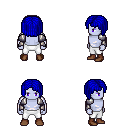
a pixel art fantasy rpg character, male body template, dark elf, purple skin, steel arm armor, white pants, blue pageboy hairstyle, brown shoes, four views (front, back, left, right), 2x2 character sprite sheet, small pixel art, hard edges, no anti-aliasing